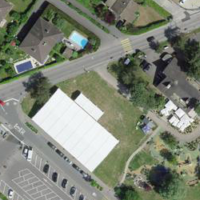
EUNIS habitat code: 53
Species observed at this site:
Prunus lusitanica